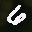
Label: 6